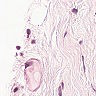
Metastatic tissue present: no